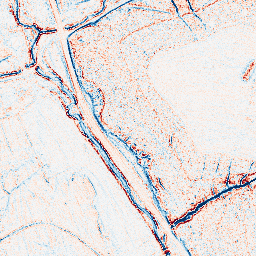
Category: edge_preserving
Decomposition family: anisotropic_diffusion
Decomposition parameters: iterations: 10
kappa: 50
gamma: 0.05
Upsampling method: sinc_blackman
Upsampling parameters: scale: 2
kernel_size: 16
Upsampling scale: 2